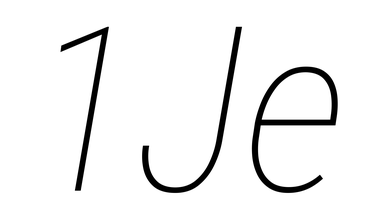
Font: Roboto-Italic_Condensed_Thin_Italic